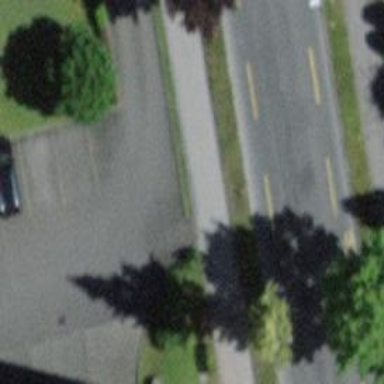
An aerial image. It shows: Alley classified as service road.